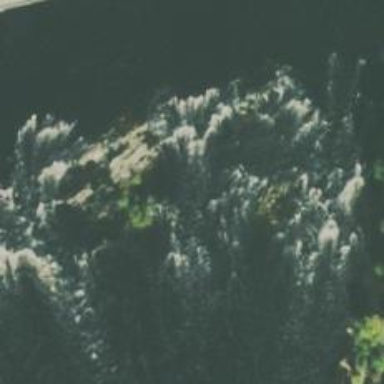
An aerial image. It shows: Beautiful waterfall in nature.